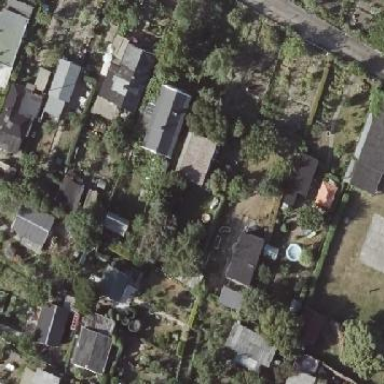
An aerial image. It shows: Plot of allotments surrounded by fence.